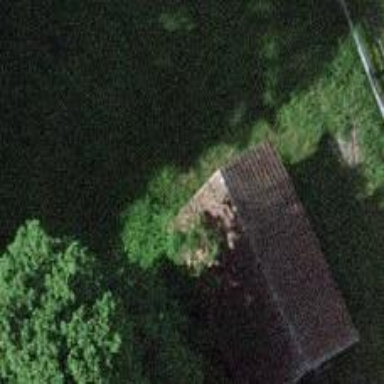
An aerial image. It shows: Barn.